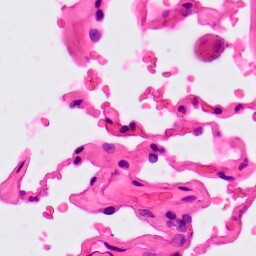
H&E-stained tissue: Lung